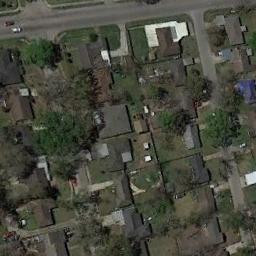
Label: residential